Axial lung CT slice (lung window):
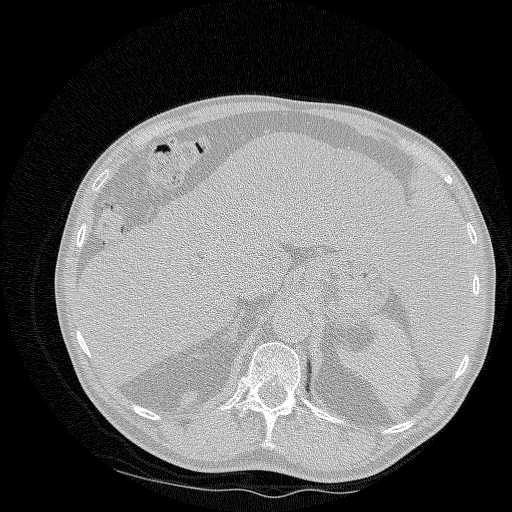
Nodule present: no